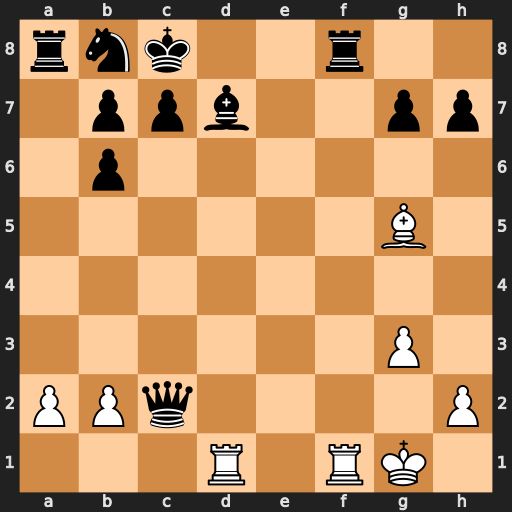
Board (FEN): rnk2r2/1ppb2pp/1p6/6B1/8/6P1/PPq4P/3R1RK1
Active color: w
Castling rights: -
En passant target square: -
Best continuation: Rxf8+ Be8 Rxe8#